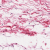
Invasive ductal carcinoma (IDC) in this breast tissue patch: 0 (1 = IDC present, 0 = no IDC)